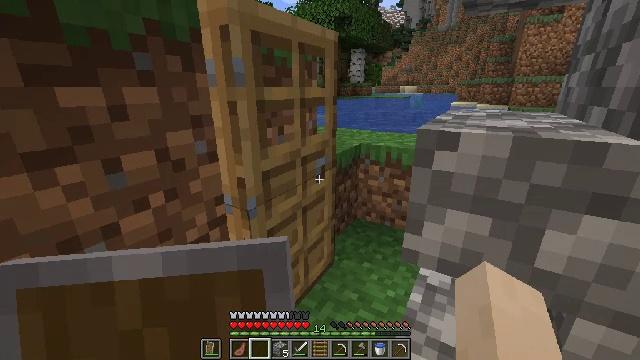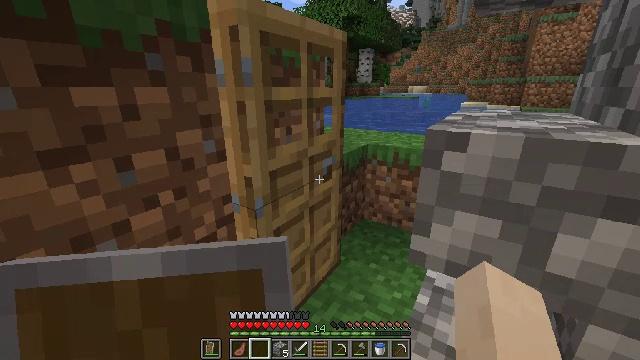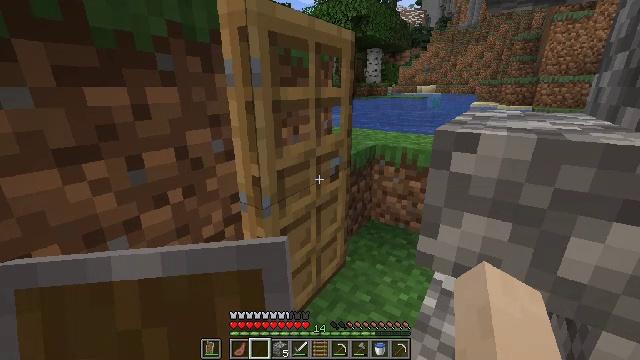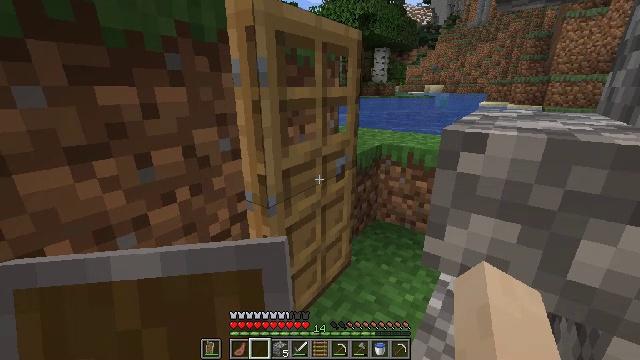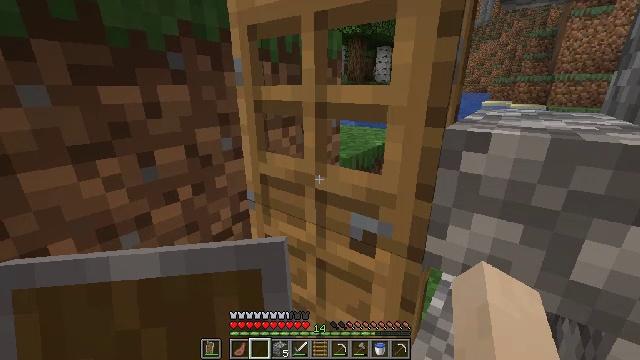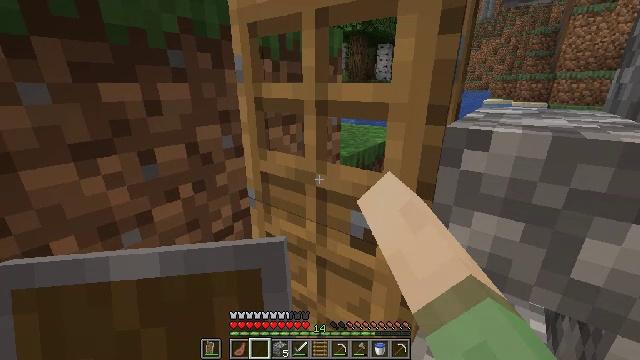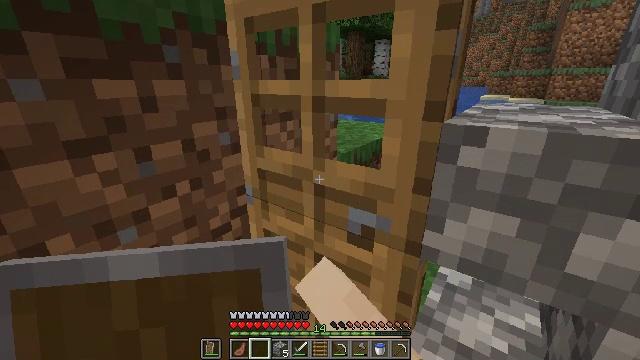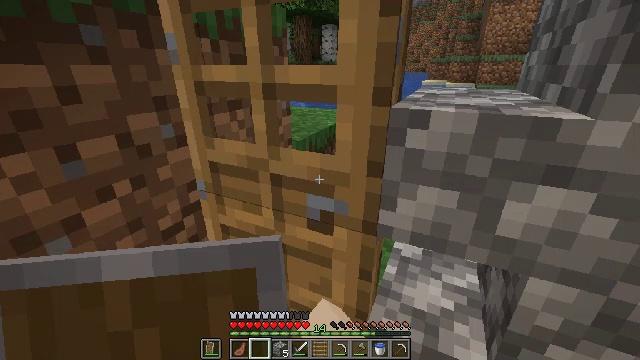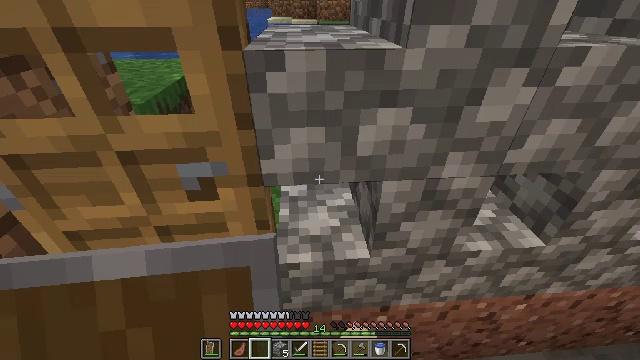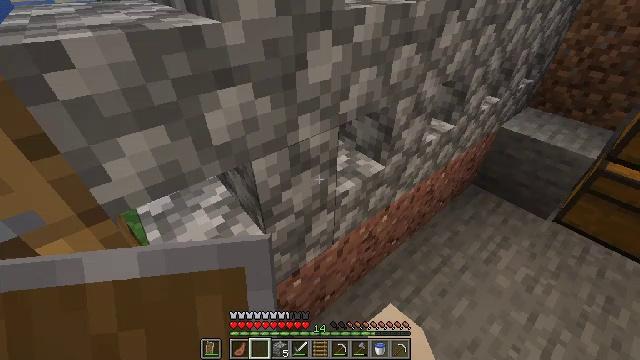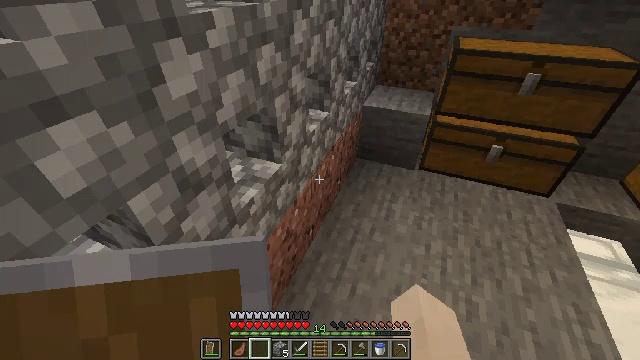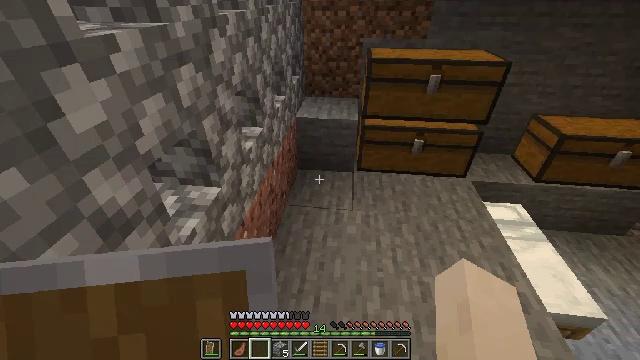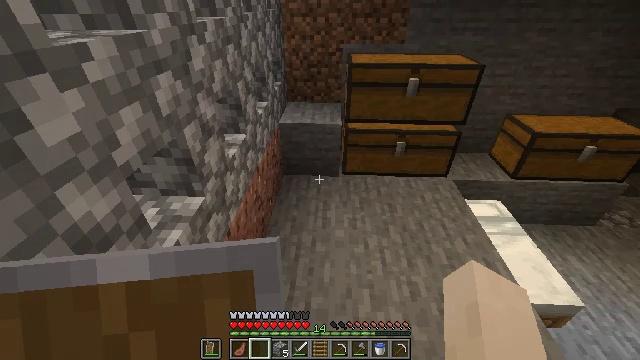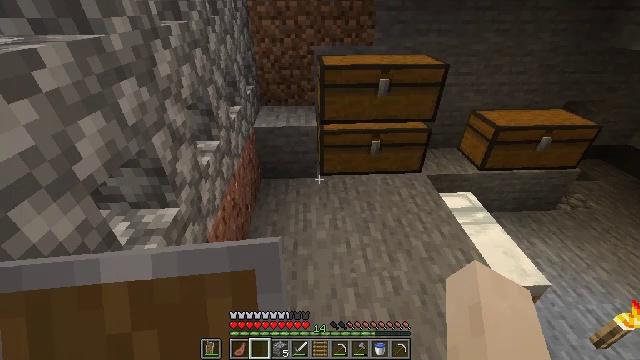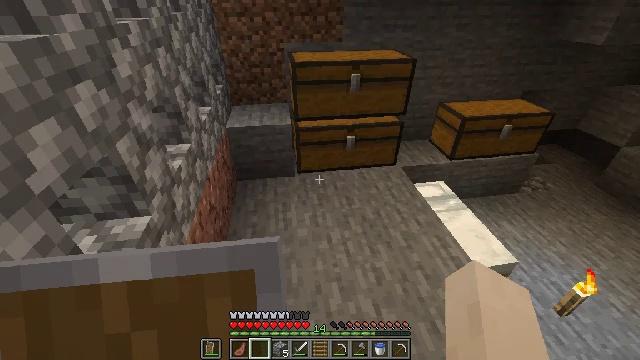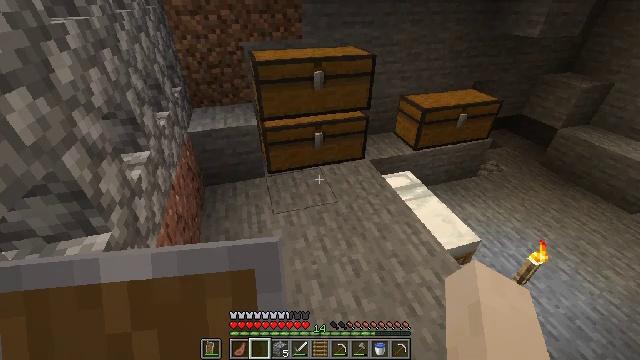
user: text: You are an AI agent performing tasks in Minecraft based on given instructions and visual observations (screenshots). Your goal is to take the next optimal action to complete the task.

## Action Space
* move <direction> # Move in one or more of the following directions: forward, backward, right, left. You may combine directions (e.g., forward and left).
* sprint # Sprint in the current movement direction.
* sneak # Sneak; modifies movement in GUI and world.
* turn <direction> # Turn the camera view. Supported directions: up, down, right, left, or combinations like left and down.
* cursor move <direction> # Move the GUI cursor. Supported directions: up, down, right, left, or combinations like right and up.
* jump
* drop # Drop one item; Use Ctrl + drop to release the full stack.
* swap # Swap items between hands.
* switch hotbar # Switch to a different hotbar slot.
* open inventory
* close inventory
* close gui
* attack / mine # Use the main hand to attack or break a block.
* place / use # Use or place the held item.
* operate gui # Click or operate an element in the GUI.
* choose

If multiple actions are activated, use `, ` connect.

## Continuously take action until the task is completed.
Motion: motion action
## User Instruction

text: craft item air
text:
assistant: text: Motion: turn left
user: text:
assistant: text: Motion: turn left
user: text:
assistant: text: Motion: turn left
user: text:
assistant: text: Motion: use / place
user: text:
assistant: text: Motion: use / place
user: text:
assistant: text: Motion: use / place
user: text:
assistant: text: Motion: turn right and down
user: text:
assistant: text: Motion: turn right and down
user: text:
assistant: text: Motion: turn right and down
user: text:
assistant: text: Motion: turn right
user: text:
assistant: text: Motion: turn right and up
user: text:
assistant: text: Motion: turn right and up
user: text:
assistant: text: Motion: turn right
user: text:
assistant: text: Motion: turn right
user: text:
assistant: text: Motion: turn right
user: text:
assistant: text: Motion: move forward and move right, turn right
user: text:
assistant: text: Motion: move forward and move right, turn right
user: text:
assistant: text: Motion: move forward and move right, turn right
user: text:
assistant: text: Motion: move forward and move right
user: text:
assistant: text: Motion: move forward and move right, turn right
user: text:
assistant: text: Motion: move forward, turn right
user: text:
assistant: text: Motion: move forward, turn right
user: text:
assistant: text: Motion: move forward, turn right
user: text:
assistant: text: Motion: move forward, turn right
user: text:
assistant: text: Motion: move forward, turn right and up
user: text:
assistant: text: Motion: move forward, turn right and up
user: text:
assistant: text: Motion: move forward, turn right and up
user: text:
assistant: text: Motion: move forward, turn right and up
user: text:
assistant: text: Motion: move forward, turn up
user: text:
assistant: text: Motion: move forward